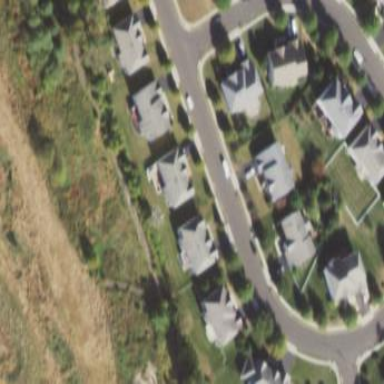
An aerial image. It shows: Sidewalk.